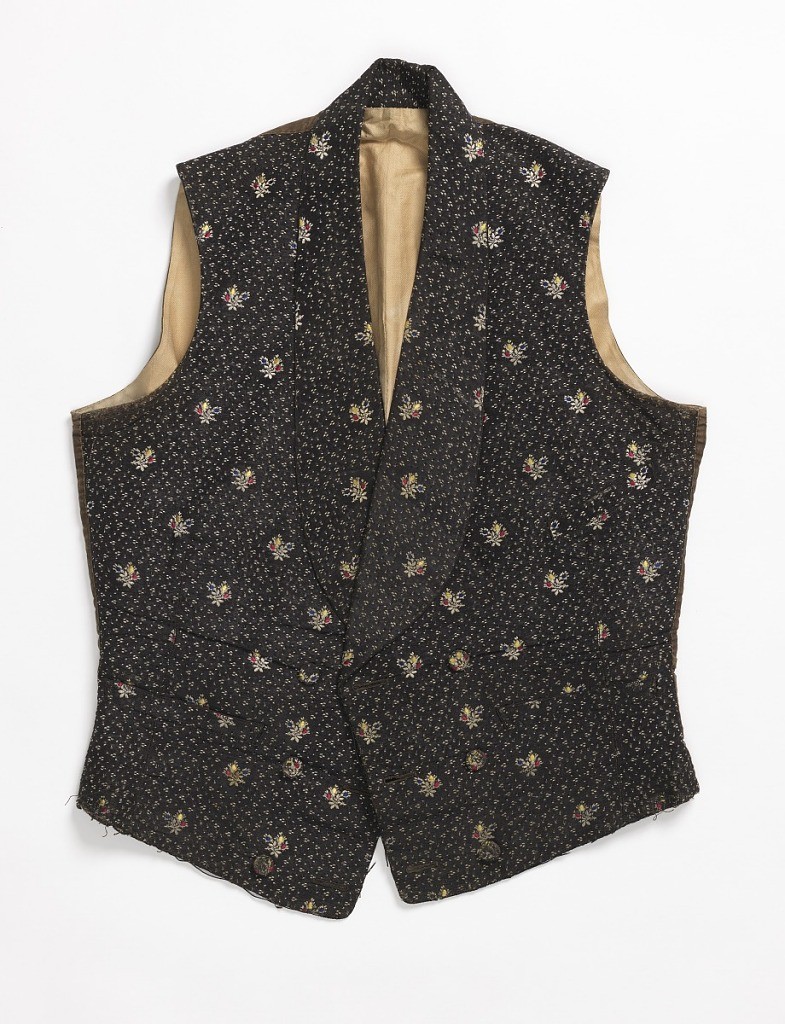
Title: Waistcoat
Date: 19th century
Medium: silk, linen, cotton corduroy Technique: compound weave
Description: Gentleman's waistcoat with long lapels in black with an allover design of white flecks and floral sprigs with yellow, blue and red flowers. Lined with linen. Brown corduroy on the back.